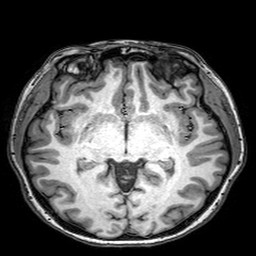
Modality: T1w
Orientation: coronal
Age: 28
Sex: female
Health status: healthy
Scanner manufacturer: philips
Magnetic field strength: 3 T